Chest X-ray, PA view. Patient: 69 years old, sex M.
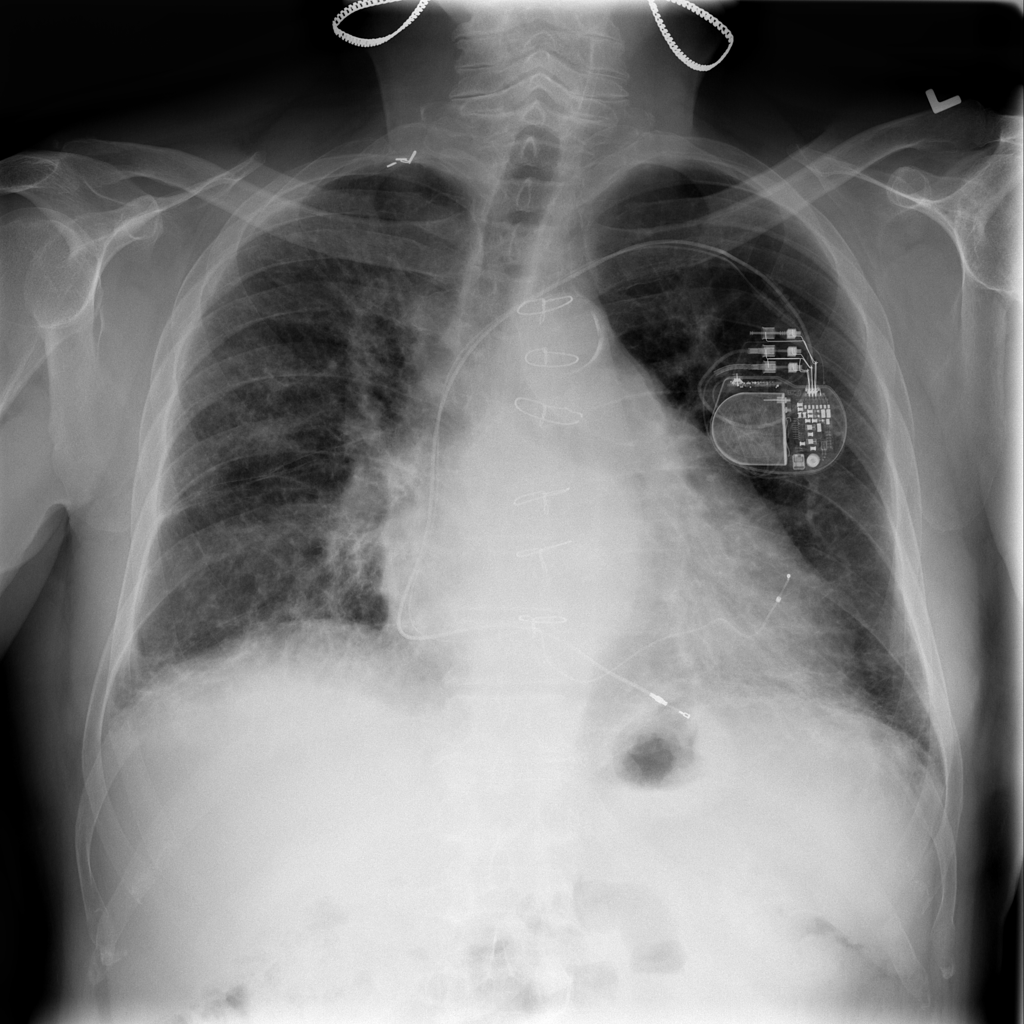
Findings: Cardiomegaly, Infiltration